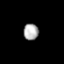
Tissue: prostate
Cell type: T cells
Senescence score: 0.7913
Nuclear area (px): 249
Mean DAPI intensity: 168.124